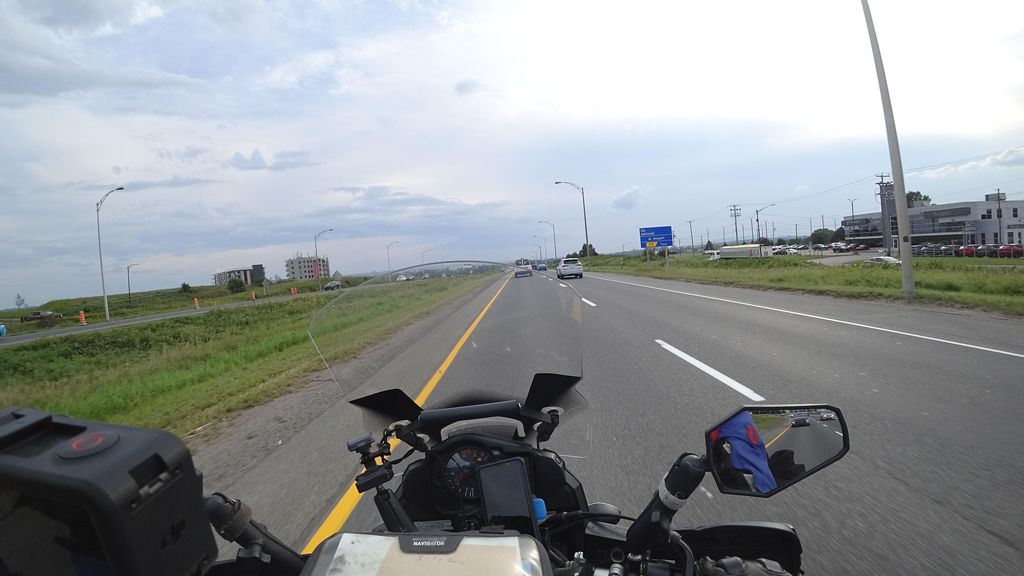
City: quebec_city